Question: I have a dataset that looks like this:
'''
structure(list(effort = c(2633, 7871, 10273,
5202, 8550, 4698, 7357, 3670, 8933, 8301, 4416, 5355, 443, 8946,
11168, 14572, 15552, 13947, 7969, 7541, 27478, 8698, 9044, 10803,
29567, 9261, 1892, 8258, 9744, 5937, 11277, 7260, 6600, 1385,
6959, 13788, 11792, 10363, 27837, 12622, 20954, 11912, 14986,
14331, 14612, 7230, 25266, 25518, 8293, 6637, 9049, 6053, 6195,
9957, 5039, 4840, 9757, 7760, 5836, 5741, 203, 5857, 4584, 5022,
17794, 3499, 17010, 14025, 12059, 21645, 7174, 16150, 11445,
12035, 24534, 6379, 11183, 6072, 10104, 6675, 14265, 9222, 9099,
14397, 14097, 15684, 19315, 8753, 13876, 22169, 15724, 4688,
21923, 16051, 8415, 6117, 11456, 10134, 5044, 19750, 10624, 9225,
3935, 5995, 26458, 15806, 10188, 1641, 11402, 54, 7203, 9196,
22643, 13905, 561, 7675, 6913, 7765, 11046, 9639, 10833, 16405,
26188, 14262, 10092, 9834, 33753, 28133, 7095, 12020, 14248,
10619, 8587, 11951, 8739, 10862, 4872, 6351, 2243, 5272, 2870,
963, 18789, 20216, 17339, 20585, 16121, 8203, 11968, 7082, 12494,
4731, 9975, 8863, 14946, 7321, 11694, 3228, 3375, 5607, 6223,
10922, 5594, 604, 13512, 715, 16321, 5429, 15807, 17313, 3273,
18884, 22627, 21474, 7898, 11273, 10482, 15778, 9962, 10997,
12926, 8386, 11580, 10621, 3296, 8579, 14194, 9817, 7873, 8868,
8093, 9366, 11594, 6801, 15844, 3426, 342, 13291, 7239, 6943,
11958, 20140, 11373, 36384, 9897, 12543, 4293, 6691, 3176, 9847,
1750, 794, 554, 6591, 14309, 2740, 6856, 8444, 3242, 2640, 8481,
3197, 2332, 9287, 15318, 6410, 20876, 23016, 6741, 16704, 15311,
7531, 8648, 2784, 7355, 8113, 13470, 11159, 14903, 8367, 7075,
7312, 7496, 14094, 15349, 7191, 12474, 11323, 6793, 21977, 11888,
17712, 4310, 6308, 16487, 19514, 9420, 6320, 7026, 1655, 7041,
3070, 3533, 11043, 3843, 7483, 7150, 4463, 4319, 10384, 7579,
8298, 2502, 4803, 8676, 16523, 10248, 5342, 4780, 3936, 17412,
31632, 10323, 19263, 12757, 13171, 11301, 4273, 8657, 7512, 9319,
9483, 3695, 4496, 7407, 26571, 5176, 2454, 9207, 9075, 16222,
14280, 9963, 9426, 10864, 10627, 6665, 17141, 18597, 6093, 8094,
4238), landings = c(116, 31, 0,
0, 0, 0, 0, 0, 0, 120, 0, 241, 9, 0, 64, 326, 142, 605, 139,
410, 212, 470, 416, 309, 1269, 474, 22, 135, 395, 464, 451, 32,
2537, 210, 299, 1522, 184, 550, 666, 429, 1372, 184, 147, 1208,
159, 951, 1000, 1100, 301, 144, 244, 0, 0, 281, 0, 0, 0, 0, 0,
0, 0, 0, 0, 42, 594, 26, 747, 436, 0, 914, 182, 8, 275, 175,
766, 130, 930, 31, 177, 123, 895, 88, 107, 0, 4, 481, 909, 511,
877, 402, 295, 336, 645, 310, 301, 398, 411, 0, 205, 293, 49,
454, 162, 138, 1171, 0, 138, 0, 111, 0, 0, 36, 78, 114, 0, 0,
134, 44, 549, 0, 378, 716, 739, 393, 203, 839, 70, 454, 132,
651, 63, 1850, 217, 403, 55, 0, 408, 43, 17, 12, 26, 2, 811,
581, 1216, 154, 1059, 89, 1862, 1310, 297, 29, 680, 0, 0, 29,
0, 0, 0, 0, 0, 0, 17, 6, 0, 0, 0, 44, 909, 0, 0, 0, 194, 0, 212,
18, 46, 44, 56, 365, 37, 0, 73, 11, 16, 19, 0, 0, 0, 23, 0, 92,
0, 216, 0, 16, 0, 80, 319, 59, 35, 929, 47, 0, 0, 356, 0, 0,
33, 0, 0, 0, 0, 0, 0, 0, 0, 0, 0, 0, 0, 0, 13, 0, 0, 91, 362,
0, 0, 0, 0, 0, 29, 0, 0, 392, 105, 0, 94, 15, 222, 34, 44, 178,
1867, 0, 224, 241, 23, 1502, 492, 168, 0, 234, 299, 453, 0, 406,
149, 0, 39, 57, 86, 0, 28, 23, 265, 0, 0, 0, 168, 31, 20, 0,
28, 78, 244, 13, 0, 99, 168, 861, 52, 649, 0, 174, 0, 0, 2462,
64, 178, 0, 61, 0, 321, 391, 33, 17, 227, 241, 248, 294, 1119,
37, 90, 0, 85, 37, 89, 0, 0, 0), month = c(1L,
1L, 1L, 1L, 2L, 2L, 2L, 2L, 3L, 3L, 3L, 3L, 3L, 4L, 4L, 4L, 4L,
5L, 5L, 5L, 5L, 6L, 6L, 6L, 6L, 6L, 7L, 7L, 7L, 7L, 8L, 8L, 8L,
8L, 8L, 9L, 9L, 9L, 9L, 10L, 10L, 10L, 10L, 11L, 11L, 11L, 11L,
11L, 12L, 12L, 12L, 12L, 1L, 1L, 1L, 1L, 2L, 2L, 2L, 2L, 3L,
3L, 3L, 3L, 3L, 4L, 4L, 4L, 4L, 5L, 5L, 5L, 5L, 5L, 6L, 6L, 6L,
6L, 7L, 7L, 7L, 7L, 8L, 8L, 8L, 8L, 8L, 9L, 9L, 9L, 9L, 10L,
10L, 10L, 10L, 11L, 11L, 11L, 11L, 11L, 12L, 12L, 12L, 12L, 1L,
1L, 1L, 1L, 1L, 2L, 2L, 2L, 2L, 3L, 3L, 3L, 3L, 4L, 4L, 4L, 4L,
5L, 5L, 5L, 5L, 5L, 6L, 6L, 6L, 6L, 7L, 7L, 7L, 7L, 7L, 8L, 8L,
8L, 8L, 9L, 9L, 9L, 9L, 10L, 10L, 10L, 10L, 10L, 11L, 11L, 11L,
11L, 12L, 12L, 12L, 12L, 1L, 1L, 1L, 1L, 1L, 2L, 2L, 2L, 2L,
3L, 3L, 3L, 3L, 4L, 4L, 4L, 4L, 4L, 5L, 5L, 5L, 5L, 6L, 6L, 6L,
6L, 7L, 7L, 7L, 7L, 7L, 8L, 8L, 8L, 8L, 9L, 9L, 9L, 9L, 10L,
10L, 10L, 10L, 10L, 11L, 11L, 11L, 11L, 12L, 12L, 12L, 12L, 12L,
1L, 1L, 1L, 1L, 2L, 2L, 2L, 3L, 3L, 3L, 3L, 4L, 4L, 4L, 4L, 4L,
5L, 5L, 5L, 5L, 6L, 6L, 6L, 6L, 7L, 7L, 7L, 7L, 7L, 8L, 8L, 8L,
8L, 9L, 9L, 9L, 9L, 9L, 10L, 10L, 10L, 10L, 11L, 11L, 11L, 11L,
12L, 12L, 12L, 12L, 12L, 1L, 1L, 1L, 1L, 2L, 2L, 2L, 2L, 3L,
3L, 3L, 3L, 3L, 4L, 4L, 4L, 4L, 5L, 5L, 5L, 5L, 6L, 6L, 6L, 6L,
6L, 7L, 7L, 7L, 7L, 8L, 8L, 8L, 8L, 9L, 9L, 9L, 9L, 9L, 10L,
10L, 10L, 10L, 11L, 11L, 11L, 11L, 12L, 12L, 12L, 12L, 12L),
Date = c(2014, <PHONE>51, <PHONE>02, <PHONE>53,
<PHONE>04, <PHONE>55, <PHONE>06, <PHONE>57,
<PHONE>08, <PHONE>59, <PHONE>1, <PHONE>61,
<PHONE>12, <PHONE>63, <PHONE>14, <PHONE>65,
<PHONE>16, <PHONE>67, <PHONE>18, <PHONE>69,
<PHONE>2, <PHONE>71, <PHONE>22, <PHONE>73,
<PHONE>24, <PHONE>75, <PHONE>26, <PHONE>77,
<PHONE>28, <PHONE>79, <PHONE>3, <PHONE>81,
<PHONE>32, <PHONE>83, <PHONE>34, <PHONE>85,
<PHONE>36, <PHONE>87, <PHONE>38, <PHONE>89,
<PHONE>4, <PHONE>91, <PHONE>42, <PHONE>93,
<PHONE>44, <PHONE>95, <PHONE>46, <PHONE>97,
<PHONE>48, <PHONE>99, <PHONE>5, <PHONE>01,
<PHONE>52, <PHONE>03, <PHONE>54, <PHONE>05,
<PHONE>56, <PHONE>07, <PHONE>58, <PHONE>09,
<PHONE>6, <PHONE>11, <PHONE>62, <PHONE>13,
<PHONE>64, <PHONE>15, <PHONE>66, <PHONE>16,
<PHONE>67, <PHONE>18, <PHONE>69, <PHONE>2,
<PHONE>71, <PHONE>22, <PHONE>73, <PHONE>24,
<PHONE>75, <PHONE>26, <PHONE>77, <PHONE>28,
<PHONE>79, <PHONE>3, <PHONE>81, <PHONE>32,
<PHONE>83, <PHONE>34, <PHONE>85, <PHONE>36,
<PHONE>87, <PHONE>38, <PHONE>89, <PHONE>4,
<PHONE>91, <PHONE>42, <PHONE>93, <PHONE>44,
<PHONE>95, <PHONE>46, <PHONE>97, <PHONE>48,
<PHONE>99, <PHONE>5, <PHONE>01, <PHONE>52,
<PHONE>03, <PHONE>54, <PHONE>05, <PHONE>56,
<PHONE>07, <PHONE>58, <PHONE>09, <PHONE>6,
<PHONE>11, <PHONE>62, <PHONE>13, <PHONE>64,
<PHONE>15, <PHONE>66, <PHONE>17, <PHONE>68,
<PHONE>19, <PHONE>7, <PHONE>21, <PHONE>72,
<PHONE>23, <PHONE>74, <PHONE>25, <PHONE>76,
<PHONE>27, <PHONE>78, <PHONE>29, <PHONE>8,
<PHONE>31, <PHONE>82, <PHONE>33, <PHONE>84,
<PHONE>35, <PHONE>86, <PHONE>37, <PHONE>88,
<PHONE>39, <PHONE>9, <PHONE>41, <PHONE>92,
<PHONE>43, <PHONE>94, <PHONE>45, <PHONE>96,
<PHONE>47, <PHONE>98, <PHONE>49, <PHONE>,
<PHONE>51, <PHONE>02, <PHONE>53, <PHONE>04,
<PHONE>55, <PHONE>06, <PHONE>57, <PHONE>08,
<PHONE>59, <PHONE>1, <PHONE>61, <PHONE>12,
<PHONE>63, <PHONE>14, <PHONE>65, <PHONE>16,
<PHONE>67, <PHONE>18, <PHONE>69, <PHONE>2,
<PHONE>71, <PHONE>22, <PHONE>73, <PHONE>24,
<PHONE>75, <PHONE>26, <PHONE>77, <PHONE>28,
<PHONE>79, <PHONE>3, <PHONE>81, <PHONE>32,
<PHONE>83, <PHONE>34, <PHONE>85, <PHONE>36,
<PHONE>87, <PHONE>38, <PHONE>89, <PHONE>4,
<PHONE>91, <PHONE>42, <PHONE>93, <PHONE>44,
<PHONE>95, <PHONE>46, <PHONE>97, <PHONE>48,
<PHONE>99, <PHONE>49, <PHONE>, <PHONE>51,
<PHONE>02, <PHONE>53, <PHONE>04, <PHONE>55,
<PHONE>06, <PHONE>57, <PHONE>08, <PHONE>59,
<PHONE>1, <PHONE>61, <PHONE>63, <PHONE>14,
<PHONE>65, <PHONE>16, <PHONE>67, <PHONE>18,
<PHONE>69, <PHONE>2, <PHONE>71, <PHONE>22,
<PHONE>73, <PHONE>24, <PHONE>75, <PHONE>26,
<PHONE>77, <PHONE>28, <PHONE>79, <PHONE>3,
<PHONE>81, <PHONE>32, <PHONE>83, <PHONE>34,
<PHONE>85, <PHONE>36, <PHONE>87, <PHONE>38,
<PHONE>89, <PHONE>4, <PHONE>91, <PHONE>42,
<PHONE>93, <PHONE>44, <PHONE>95, <PHONE>46,
<PHONE>97, <PHONE>48, <PHONE>99, <PHONE>5,
<PHONE>01, <PHONE>52, <PHONE>03, <PHONE>54,
<PHONE>05, <PHONE>56, <PHONE>07, <PHONE>58,
<PHONE>09, <PHONE>6, <PHONE>11, <PHONE>62,
<PHONE>13, <PHONE>64, <PHONE>15, <PHONE>66,
<PHONE>17, <PHONE>68, <PHONE>19, <PHONE>7,
<PHONE>21, <PHONE>72, <PHONE>23, <PHONE>74,
<PHONE>25, <PHONE>76, <PHONE>27, <PHONE>78,
<PHONE>29, <PHONE>8, <PHONE>31, <PHONE>82,
<PHONE>33, <PHONE>84, <PHONE>35, <PHONE>86,
<PHONE>37, <PHONE>88, <PHONE>39, <PHONE>9,
<PHONE>41, <PHONE>92, <PHONE>43, <PHONE>94,
<PHONE>45, <PHONE>96, <PHONE>47, <PHONE>98,
<PHONE>49, <PHONE>, <PHONE>51, <PHONE>02,
<PHONE>53, <PHONE>04, <PHONE>55, <PHONE>06,
<PHONE>57, <PHONE>08, <PHONE>59, <PHONE>1
))
'''
I am running a gam that looks like this:
'''
CSA1.offset.gam.week<-gam(landings~ s(Date, bs = "tp") + s(month, bs = "cc", k=12) + offset(log(effort)),
data = CSA1.effort.land.week2, family = nb, method="REML")
'''
I am looking to use predict.gam() to plot my data in ggplot but am having issues due the presence of an offset.
When I use predict.gam() like this to get add a fit and SE to my dataset it looks like this:
'''
cbind(CSA1.effort.land.week2,
predict.gam(CSA1.offset.gam.week,
se.fit=TRUE,
type="response",
terms="s(Date)"))
'''
When I plot this fit it shows up as an extremely jagged linear model.

When I remove the offset, I see a GAM that alligns with what I expect a my GAM to look like but I need to include this offset in my data.
This is the GAM without the offset:
CSA1.offset.gam.week<-gam(landings~ s(Date, bs = "tp")+s(month, bs = "cc", k=12),
data = CSA1.effort.land.week2,family = nb, method="REML")
<URL>
How should I be using the predict.gam function with this GAM if I intend to keep the offset???
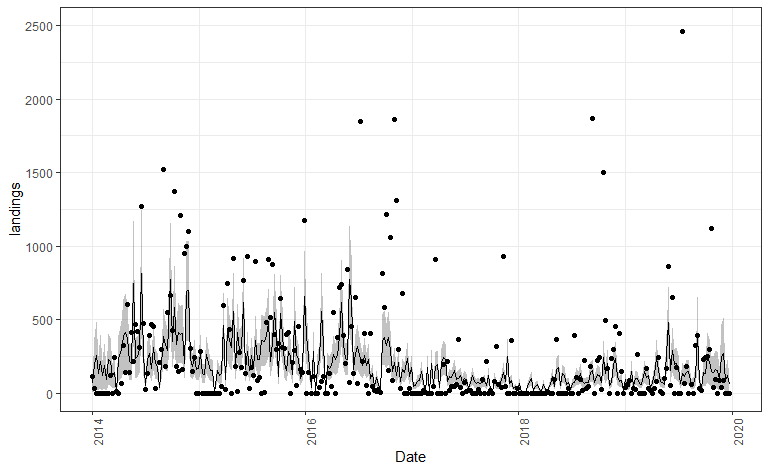
Answer: The jaggedness is coming from the predictions using different (the observed) effort values. The data arose from different efforts so if you want to compare the model output with the data then you need to provide the observed offsets.
It you want to show the model predictions for the same amount of effort per observation, generate some new data over the range of covariates and provide a constant offset:
'''
newd <- with(CSA1.effort.land.week2,
data.frame(Date = seq(min(Date), max(Date), length = 1000),
effort = 1))
newd <- transform(newd, month = as.numeric(format(Date, format = "%m")))
'''
(not tested; am away from a computer with R right now.)
But don't expect this to go anywhere near the data because that would be an apples-to-oranges comparison for the same reason you modelled the data with the offset in the first place.
With 'effort = 1', the units on the values given by 'predict()' will be landings per unit effort. If you set 'effort = 10' it would be landings per 10 efforts. Whatever 'effort' is measured in would give you the final units. If 'effort' was in hours, then for 'effort = 10' the units would be landings per 10 hours.
When you include an offset in a count model like this, the model becomes a rate per unit 'effort' (in your case). Hence you can get predicted counts out of the model model for any amount of effort, but you do need to supply it as a constant value if you want to compare predicted counts on a common basis.
I don't know how you created the plot shown, but don't use the standard error when 'type = "response"'; it's not wrong, it's just not useful for creating a confidence interval when on the response scale. If you didn't create the confidence this way -- on the link scale and then back transform to the response scale using the inverse of the link function -- then it is likely wrong.